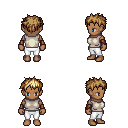
a pixel art fantasy rpg character, female body template, human, dark skin, white sleeveless shirt, white pants, blonde bedhead hairstyle, cloth bracers, four views (front, back, left, right), 2x2 character sprite sheet, small pixel art, hard edges, no anti-aliasing